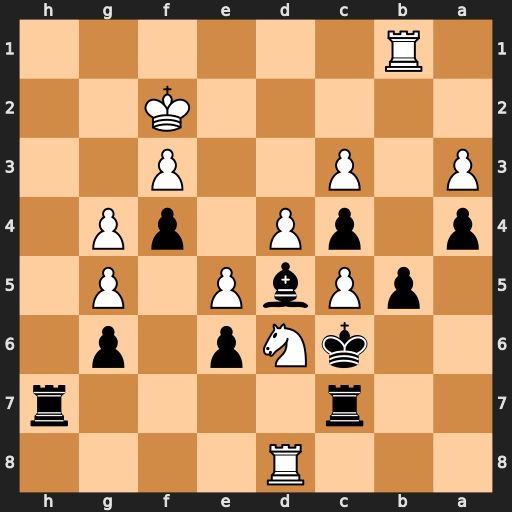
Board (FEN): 3R4/2r4r/2kNp1p1/1pPbP1P1/p1pP1pP1/P1P2P2/5K2/1R6
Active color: b
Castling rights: -
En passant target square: -
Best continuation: Rh2+ Kg1 Rch7 Rc8+ Kd7